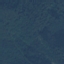
Land use / land cover: Forest